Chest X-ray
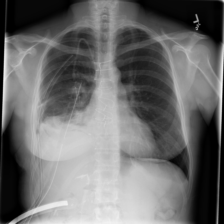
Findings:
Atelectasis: negative
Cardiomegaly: negative
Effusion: negative
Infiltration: negative
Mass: negative
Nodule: negative
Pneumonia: negative
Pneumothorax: positive
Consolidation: negative
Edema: negative
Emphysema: negative
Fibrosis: negative
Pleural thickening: negative
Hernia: negative